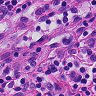
Metastatic tissue present: no